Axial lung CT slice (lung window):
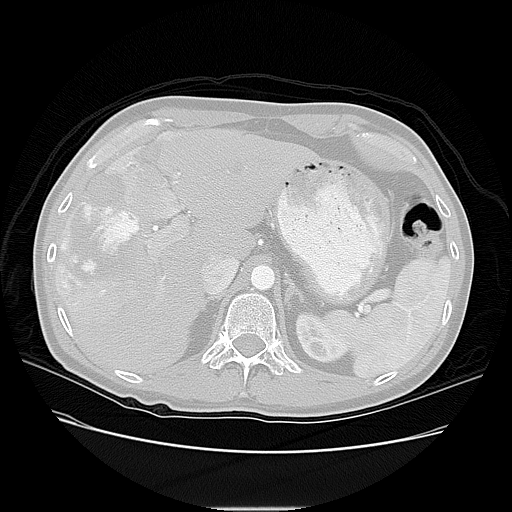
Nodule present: no